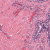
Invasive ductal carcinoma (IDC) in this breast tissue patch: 0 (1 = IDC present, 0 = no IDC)